Question: I'm trying to get x and y coordinates for points along a line (segment) at even intervals. In my test case, it's every 16 pixels, but the idea is to do it programmatically in ActionScript-3.
I know how to get slope between two points, the y intercept of a line, and a + b = c, I just can't recall / figure out how to use slope or angle to get a and b (x and y) given c.

Does anyone know a mathematical formula to figure out a and b given c, y-intercept and slope (or angle)? (AS3 is also fine.)
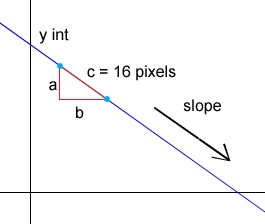
Answer: The Point class built in to Flash has a wonderful set of methods for doing exactly what you want. Define the line using two points and you can use the "interpolate" method to get points further down the line automatically, without any of the trigonometry.
<URL>